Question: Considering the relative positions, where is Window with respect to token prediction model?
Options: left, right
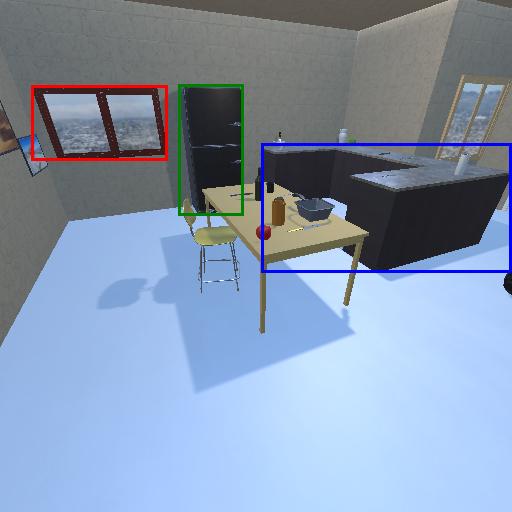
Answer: left